【题型】填空题　【知识点】平面几何　【难度】hard
在边长为 1 的正六边形 $ABCDEF$ 中，记以 $A$ 为起点，其余顶点为终点的向量分别为 $\vec{a_1},\ \vec{a_2},\ \vec{a_3},\ \vec{a_4},\ \vec{a_5}$，以 $D$ 为起点，其余顶点为终点的向量分别为 $\vec{d_1},\ \vec{d_2},\ \vec{d_3},\ \vec{d_4},\ \vec{d_5}$。记 $\{i,j,k\},\ \{r,s,t\}$ 为 $\{1,2,3,4,5\}$ 的两个三元子集，则 $(\vec{a_i} + \vec{a_j} + \vec{a_k}) \cdot (\vec{d_r} + \vec{d_s} + \vec{d_t})$ 的最小值为$\boldsymbol{   }$。

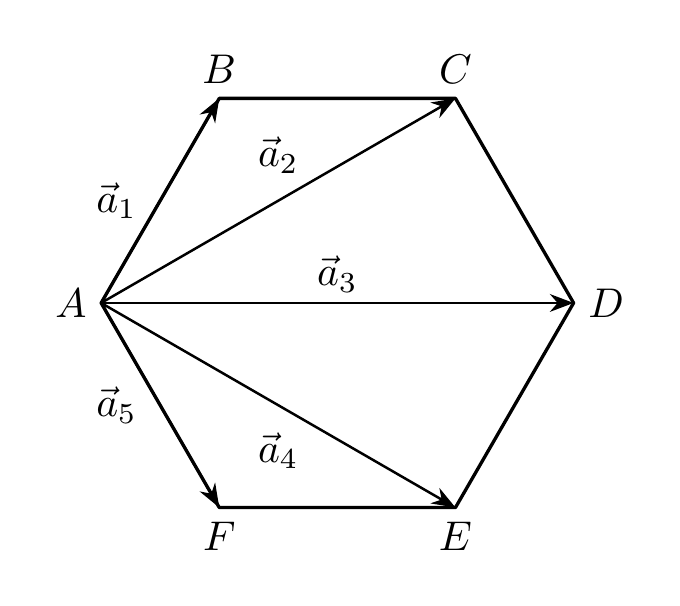
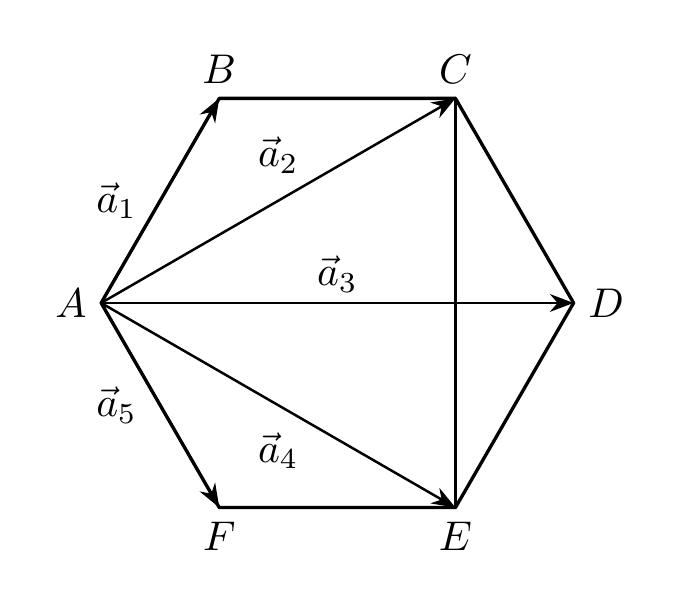
【解答】
\textbf{【答案】} $\boldsymbol{-25}$

\vspace{1em}
\textbf{【分析】}
由“两个向量模长越大、夹角越小则两个向量的和向量的模长越大”结合可知正六边形结构特征求出 $|\vec{a_i} + \vec{a_j} + \vec{a_k}|$ 的最大值；由数量积概念可知对于 $(\vec{a_i} + \vec{a_j} + \vec{a_k}) \cdot (\vec{d_r} + \vec{d_s} + \vec{d_t})$，当 $|\vec{a_i} + \vec{a_j} + \vec{a_k}|$ 与 $|\vec{d_r} + \vec{d_s} + \vec{d_t}|$ 达到最大时 $\vec{a_i} + \vec{a_j} + \vec{a_k}$ 与 $\vec{d_r} + \vec{d_s} + \vec{d_t}$ 此时方向相反，故此时 $(\vec{a_i} + \vec{a_j} + \vec{a_k}) \cdot (\vec{d_r} + \vec{d_s} + \vec{d_t})$ 达到最小值。

\vspace{1em}
\textbf{【详解】}
根据向量加法平行四边形法则以及几何意义可知：
当两个向量夹角为锐角时，两个向量模长越大、夹角越小则两个向量的和向量的模长越大。

所以由正六边形结构特征可知 $|\vec{a_i} + \vec{a_j} + \vec{a_k}|$ 的最大值为 $|\vec{a_2} + \vec{a_3} + \vec{a_4}| = |\overrightarrow{AC} + \overrightarrow{AD} + \overrightarrow{AE}|$，

连接正六边形 $CE$ 交 $AD$ 于点 $G$，

则由正六边形结构特征可知 $\triangle ACE$ 为正三角形，$AG$ 为其 $CE$ 边上的中线，

且由正六边形结构特征 $\angle CDE = \frac{2\pi}{3}$，$\angle CDA = 2\angle CAG = \frac{\pi}{3}$，$\angle DCA = \frac{\pi}{2}$。

所以由题意以及余弦定理得：

\[
CE^2 = CD^2 + DE^2 - 2CD \cdot DE \cos 120^\circ = 1^2 + 1^2 - 2 \times 1 \times 1 \times \left(-\frac{1}{2}\right) = 3,
\]
即 \(CE = \sqrt{3}\)，

所以 \(AC = CE = \sqrt{3}\)，\(AG = AC \cos \frac{\pi}{6} = \frac{3}{2}\)，\(AD = \frac{AC}{\cos \frac{\pi}{6}} = 2\)，

所以 \(\overrightarrow{AC} + \overrightarrow{AE} = 2\overrightarrow{AG} = \frac{3}{2}\overrightarrow{AD}\)，

故由向量加法法则
\[
|\vec{a_2} + \vec{a_3} + \vec{a_4}| = |\overrightarrow{AC} + \overrightarrow{AD} + \overrightarrow{AE}| = |2\overrightarrow{AG} + \overrightarrow{AD}| = \left|\frac{5}{2}\overrightarrow{AD}\right| = 5;
\]

所以当 \(|\vec{a_i} + \vec{a_j} + \vec{a_k}| = |\overrightarrow{AC} + \overrightarrow{AD} + \overrightarrow{AE}| = \left|\frac{5}{2}\overrightarrow{AD}\right| = 5\) 时，\(|\vec{a_i} + \vec{a_j} + \vec{a_k}|\) 最大，

同理 \(|\vec{d_r} + \vec{d_s} + \vec{d_t}| = |\overrightarrow{DB} + \overrightarrow{DA} + \overrightarrow{DF}| = \left|\frac{5}{2}\overrightarrow{DA}\right| = 5\) 时，\(|\vec{d_r} + \vec{d_s} + \vec{d_t}|\) 最大，

\(\vec{a_i} + \vec{a_j} + \vec{a_k}\) 与 \(\vec{d_r} + \vec{d_s} + \vec{d_t}\) 此时方向相反，

故此时 \((\vec{a_i} + \vec{a_j} + \vec{a_k}) \cdot (\vec{d_r} + \vec{d_s} + \vec{d_t})\) 达到最小值为 \(5 \times 5 \cos \pi = -25\)。

故答案为：\(\boldsymbol{-25}\)。

【点睛】关键点点睛：解决本题的关键在于明确 \(|\vec{a_i} + \vec{a_j} + \vec{a_k}|\) 的最大值为 \(|\overrightarrow{AC} + \overrightarrow{AD} + \overrightarrow{AE}|\) 和 \(|\vec{d_r} + \vec{d_s} + \vec{d_t}|\) 的最大值为 \(|\overrightarrow{DB} + \overrightarrow{DA} + \overrightarrow{DF}|\)。
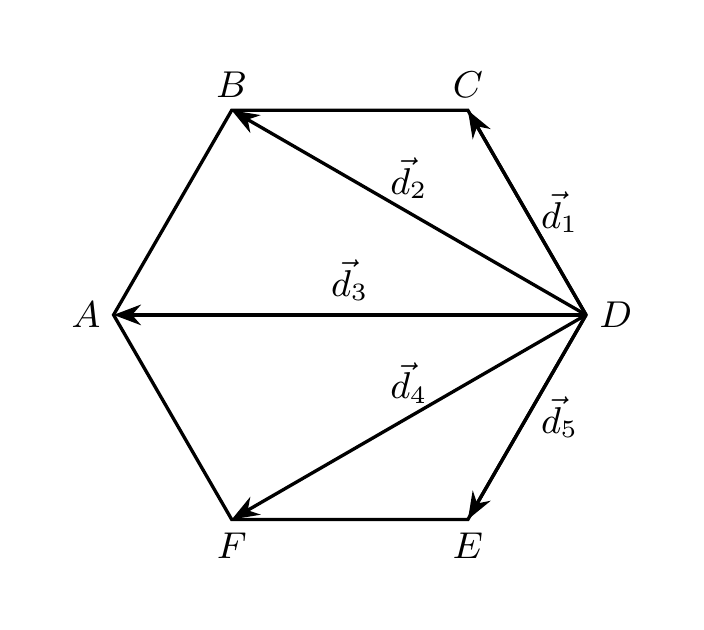